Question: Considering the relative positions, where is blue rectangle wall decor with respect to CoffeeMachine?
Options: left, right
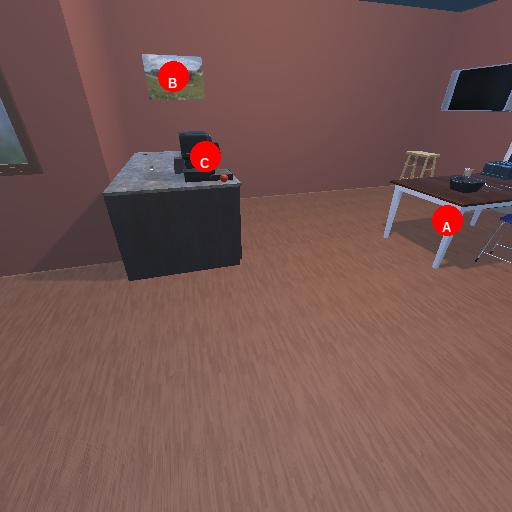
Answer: left